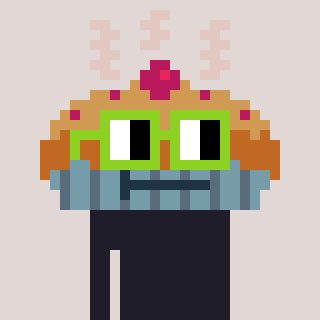
a pixel art character with square light green glasses, a pie-shaped head and a hotbrown-colored body on a warm background